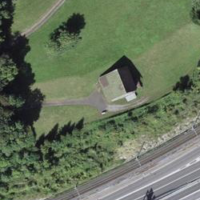
EUNIS habitat code: 24
Species observed at this site:
Phalacrocorax carbo
Podiceps cristatus
Milvus migrans